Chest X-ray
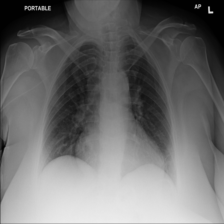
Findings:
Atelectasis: negative
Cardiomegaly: negative
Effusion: negative
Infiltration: negative
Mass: negative
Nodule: negative
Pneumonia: negative
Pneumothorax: negative
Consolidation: negative
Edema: negative
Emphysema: negative
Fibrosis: negative
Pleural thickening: negative
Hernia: negative